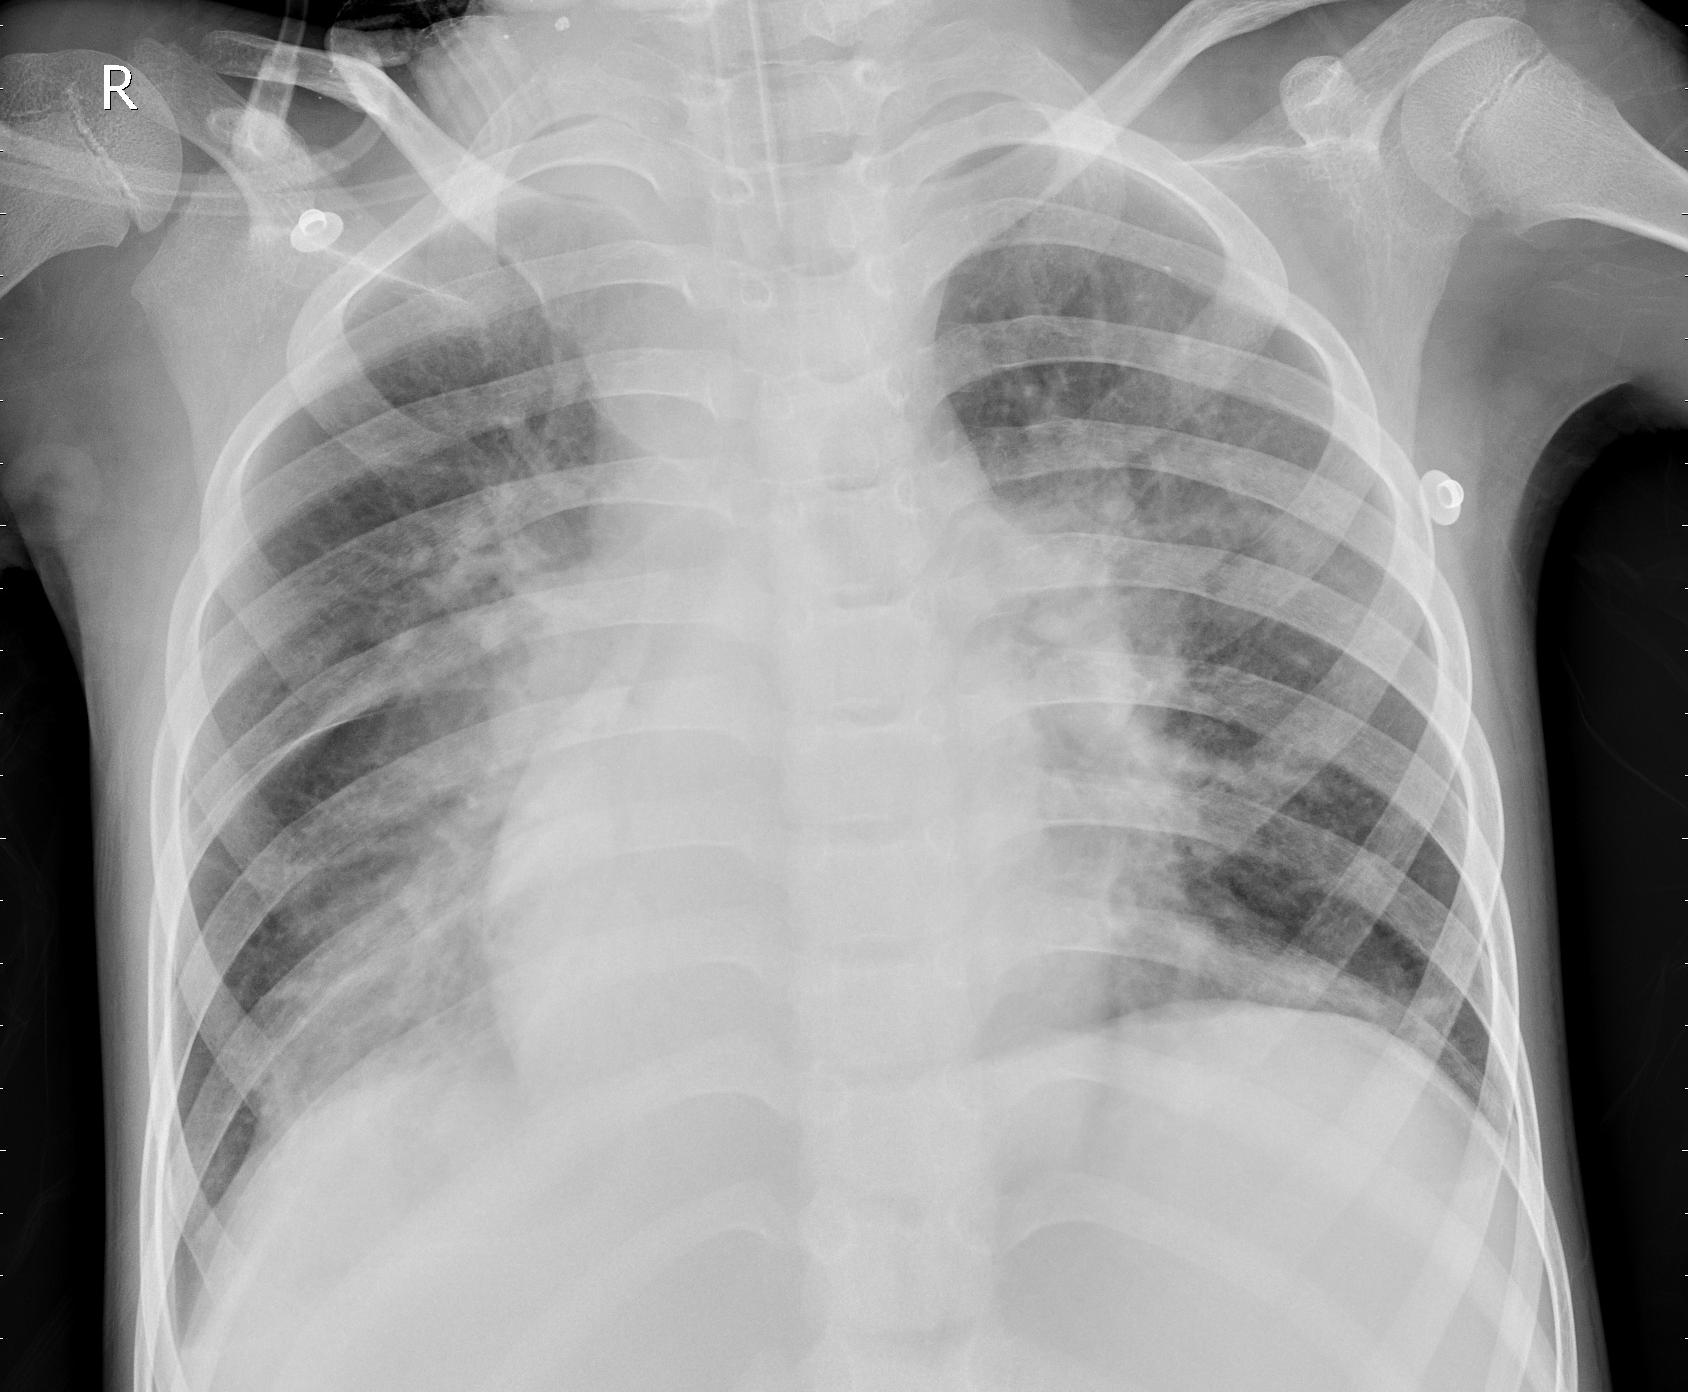
Diagnosis: PNEUMONIA